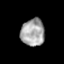
Tissue: prostate
Cell type: Myeloid cells
Senescence score: 0.3491
Nuclear area (px): 627
Mean DAPI intensity: 166.973